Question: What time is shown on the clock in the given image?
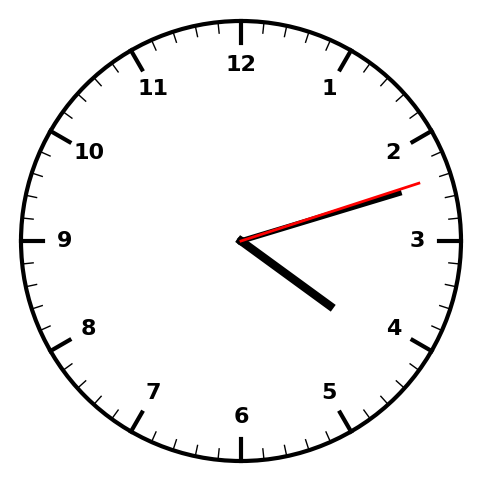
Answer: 04:12:12